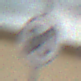
Verkehrszeichen: EndeGeschwindigkeit80
Umgebung: Outdoor, Suburban
Tageszeit: MorningAfternoon
Wetter: PartlyCloudy
Licht: Natural
Jahreszeit: NotSpecified
Kontrast: HighContrast